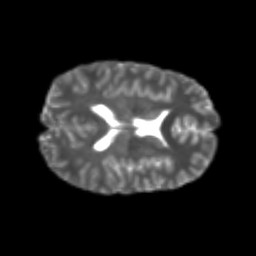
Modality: T2w
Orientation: axial
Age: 23
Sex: female
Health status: healthy
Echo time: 0.074 s